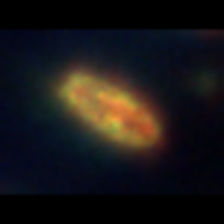
Taxon: Centric
Group: Diatoms